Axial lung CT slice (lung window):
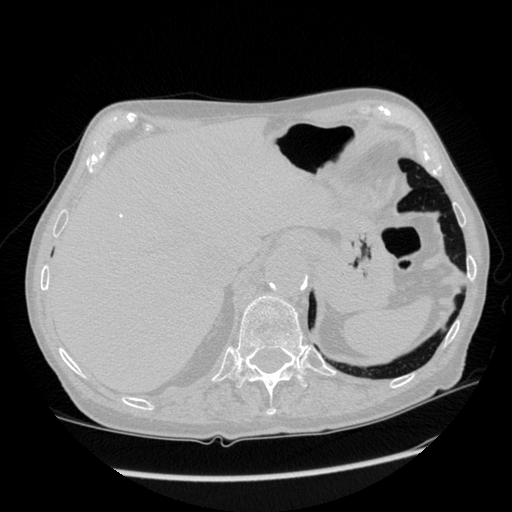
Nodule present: no